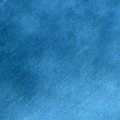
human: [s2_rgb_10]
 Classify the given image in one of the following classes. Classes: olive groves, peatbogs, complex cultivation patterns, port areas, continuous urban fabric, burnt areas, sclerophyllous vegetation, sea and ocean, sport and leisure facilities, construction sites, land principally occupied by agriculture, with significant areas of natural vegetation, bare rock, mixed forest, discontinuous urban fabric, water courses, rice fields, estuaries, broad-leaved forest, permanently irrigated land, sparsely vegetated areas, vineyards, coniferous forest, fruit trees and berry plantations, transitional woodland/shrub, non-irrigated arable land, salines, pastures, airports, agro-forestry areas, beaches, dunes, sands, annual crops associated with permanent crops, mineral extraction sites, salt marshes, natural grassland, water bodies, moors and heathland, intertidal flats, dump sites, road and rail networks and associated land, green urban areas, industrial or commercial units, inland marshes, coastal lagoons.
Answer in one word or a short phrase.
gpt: sea and ocean